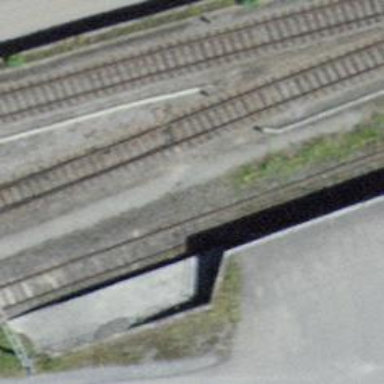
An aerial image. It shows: Railway switch.